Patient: sex M, age 60
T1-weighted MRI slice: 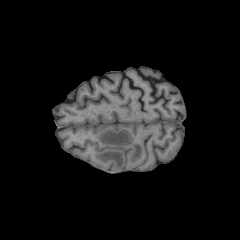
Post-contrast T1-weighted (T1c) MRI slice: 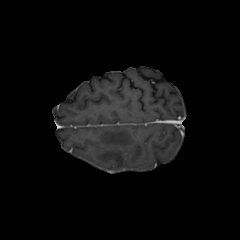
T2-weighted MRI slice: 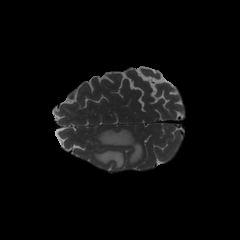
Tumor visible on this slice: yes
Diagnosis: Glioblastoma, IDH-wildtype
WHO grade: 4